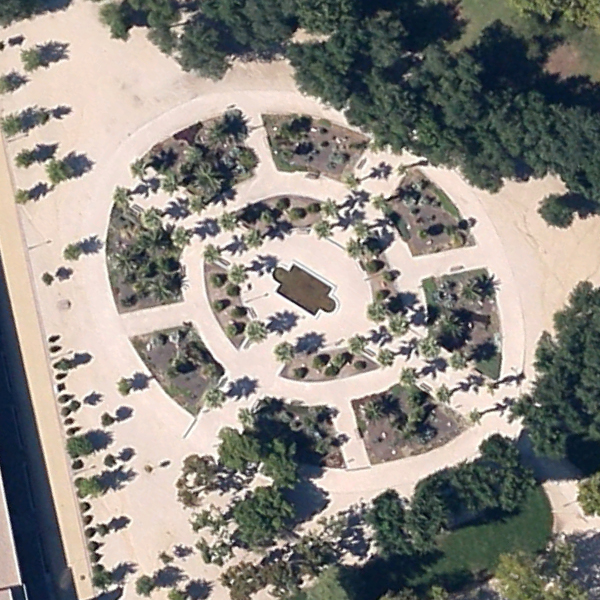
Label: Square